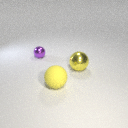
large yellow rubber sphere to the right of small purple metal sphere